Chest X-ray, AP view. Patient: 59 years old, sex M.
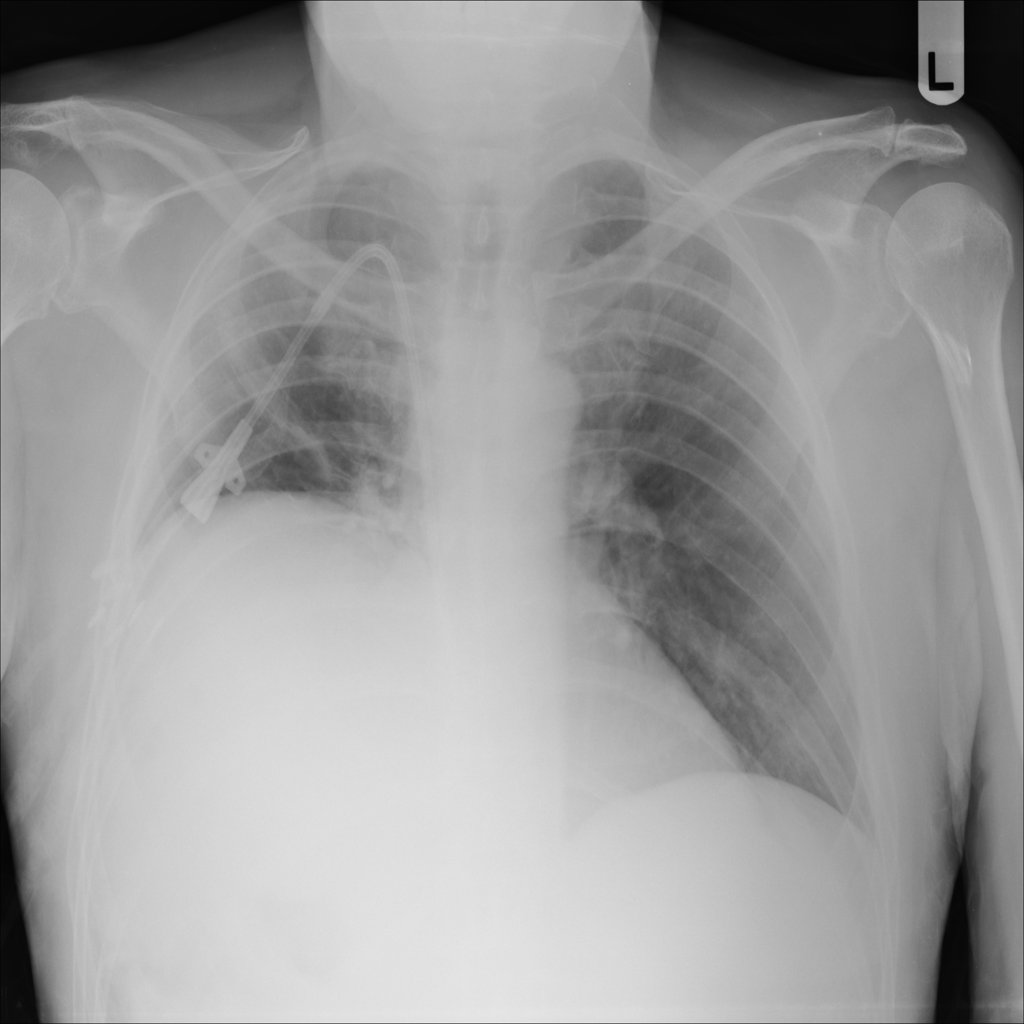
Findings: Atelectasis